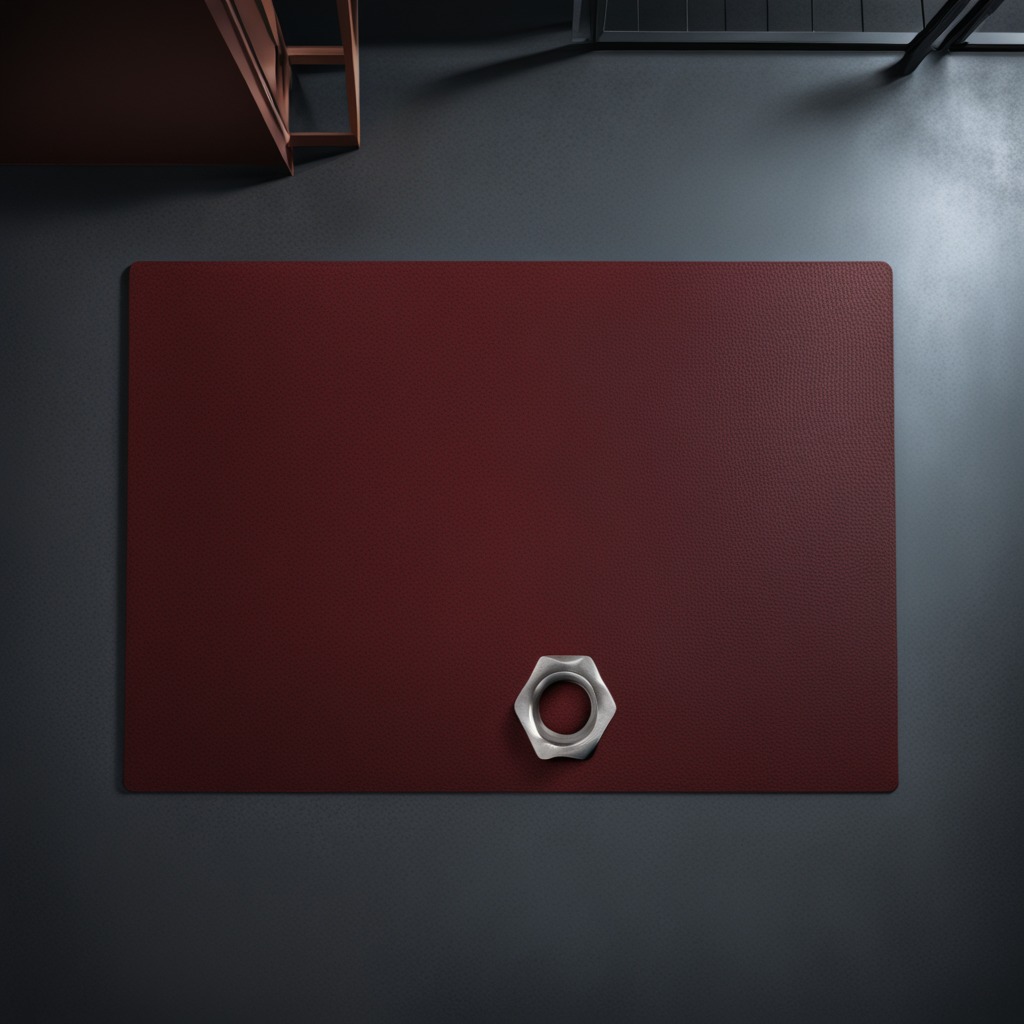
A metal nut is lying on the granite tabletop.